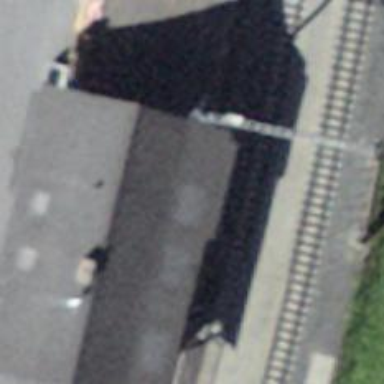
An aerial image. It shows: Railway station.